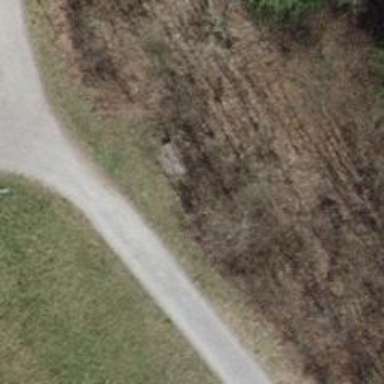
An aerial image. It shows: Bench.